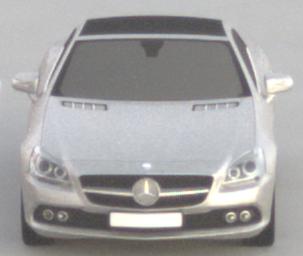
Make: Mercedes-Benz
Model: SLK 200
Detailed model: SLK-Class (172)
Model produced from: 2011/03
Model produced until: 2015/04
Doors: 2
Color: white
Road condition: dry road
Daytime: sunrise or sunset
Contrast: low contrast